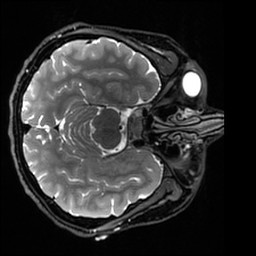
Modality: T2w
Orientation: axial